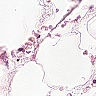
Metastatic tissue present: no